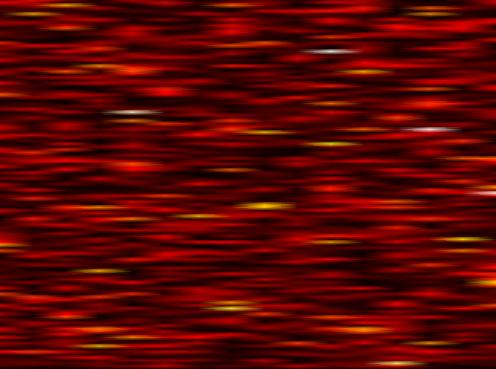
Label: UFMC